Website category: game
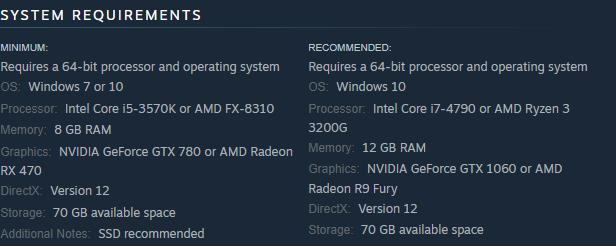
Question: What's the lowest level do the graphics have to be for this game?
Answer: NVIDIA GeForce GTX 780 or AMD Radeon RX 470

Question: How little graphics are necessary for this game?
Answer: NVIDIA GeForce GTX 780 or AMD Radeon RX 470

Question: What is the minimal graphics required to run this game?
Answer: NVIDIA GeForce GTX 780 or AMD Radeon RX 470

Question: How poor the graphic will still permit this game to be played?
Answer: NVIDIA GeForce GTX 780 or AMD Radeon RX 470

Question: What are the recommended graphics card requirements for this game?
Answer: NVIDIA GeForce GTX 1060 or AMD Radeon R9 Fury

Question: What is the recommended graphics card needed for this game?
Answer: NVIDIA GeForce GTX 1060 or AMD Radeon R9 Fury

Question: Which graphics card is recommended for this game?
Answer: NVIDIA GeForce GTX 1060 or AMD Radeon R9 Fury

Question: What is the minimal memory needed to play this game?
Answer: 8 GB RAM

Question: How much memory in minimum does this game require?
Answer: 8 GB RAM

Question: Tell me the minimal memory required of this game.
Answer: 8 GB RAM

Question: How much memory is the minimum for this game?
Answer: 8 GB RAM

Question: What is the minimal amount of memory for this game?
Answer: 8 GB RAM

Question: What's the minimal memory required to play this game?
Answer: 8 GB RAM

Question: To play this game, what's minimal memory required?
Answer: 8 GB RAM

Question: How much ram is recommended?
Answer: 12 GB RAM

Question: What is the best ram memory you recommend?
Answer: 12 GB RAM

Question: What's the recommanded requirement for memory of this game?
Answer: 12 GB RAM

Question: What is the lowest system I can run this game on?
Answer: Windows 7 or 10

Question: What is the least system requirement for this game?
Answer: Windows 7 or 10

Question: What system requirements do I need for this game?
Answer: Windows 7 or 10

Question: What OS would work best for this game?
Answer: Windows 10

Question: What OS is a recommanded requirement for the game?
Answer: Windows 10

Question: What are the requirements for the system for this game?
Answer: Windows 10

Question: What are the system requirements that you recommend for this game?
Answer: Windows 10

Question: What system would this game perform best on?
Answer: Windows 10

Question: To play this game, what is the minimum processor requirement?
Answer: Intel Core i5-3570K or AMD FX-8310

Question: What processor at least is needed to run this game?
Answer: Intel Core i5-3570K or AMD FX-8310

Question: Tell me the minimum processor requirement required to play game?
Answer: Intel Core i5-3570K or AMD FX-8310

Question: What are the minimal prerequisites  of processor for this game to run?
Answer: Intel Core i5-3570K or AMD FX-8310

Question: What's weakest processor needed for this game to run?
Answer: Intel Core i5-3570K or AMD FX-8310

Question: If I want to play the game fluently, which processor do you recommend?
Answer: Intel Core i7-4790 or AMD Ryzen 3 3200G

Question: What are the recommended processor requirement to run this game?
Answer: Intel Core i7-4790 or AMD Ryzen 3 3200G

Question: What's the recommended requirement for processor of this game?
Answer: Intel Core i7-4790 or AMD Ryzen 3 3200G